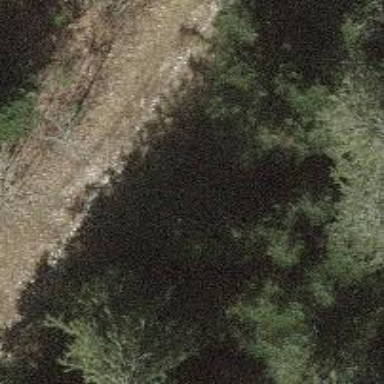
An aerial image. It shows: Ground path.